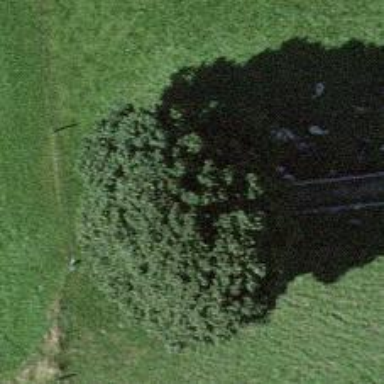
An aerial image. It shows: Deciduous broadleaved tree.